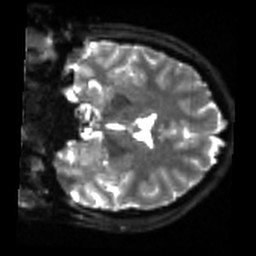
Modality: sbref
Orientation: coronal
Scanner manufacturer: siemens
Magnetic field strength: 3 T
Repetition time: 4 s
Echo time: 0.0594 s